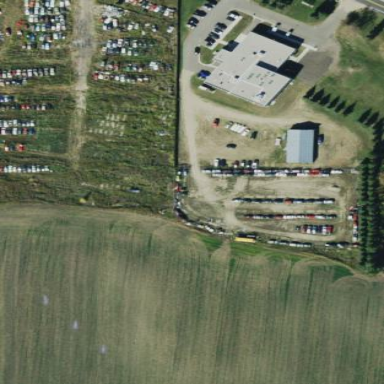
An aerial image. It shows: Industrial area designated as auto wrecker yard.